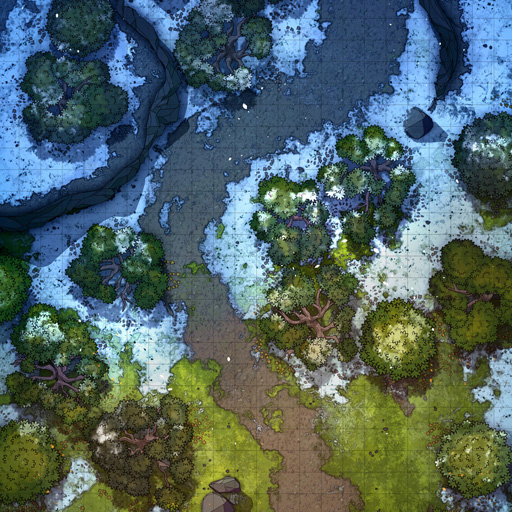
A D&D Grid Map snow trees middle road (Grass To Snow Map)